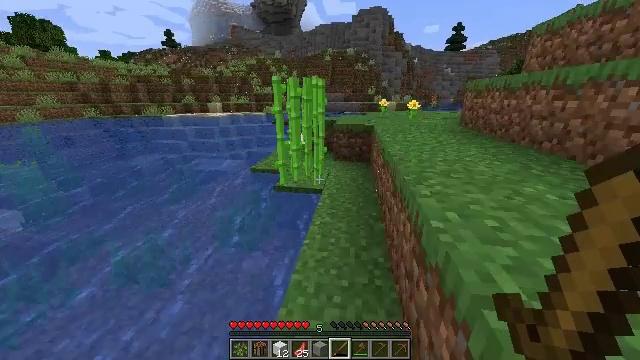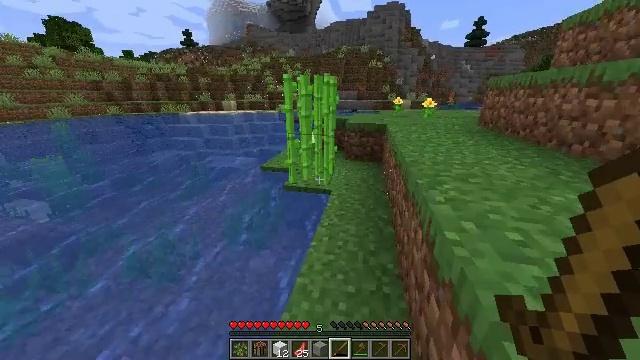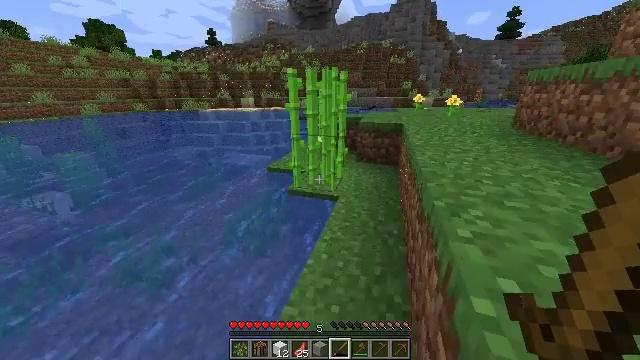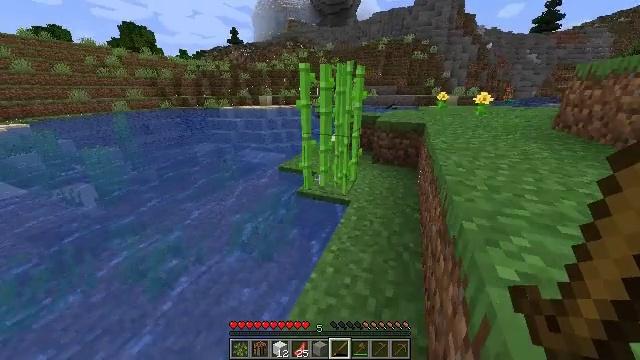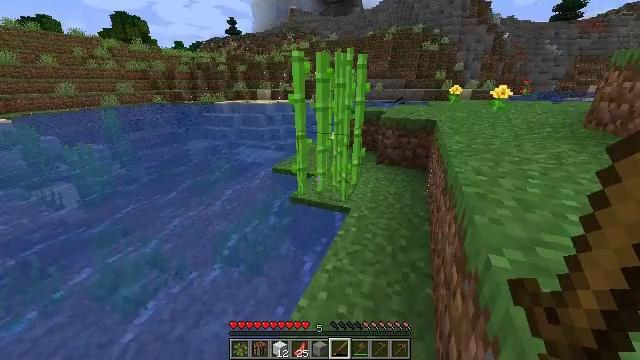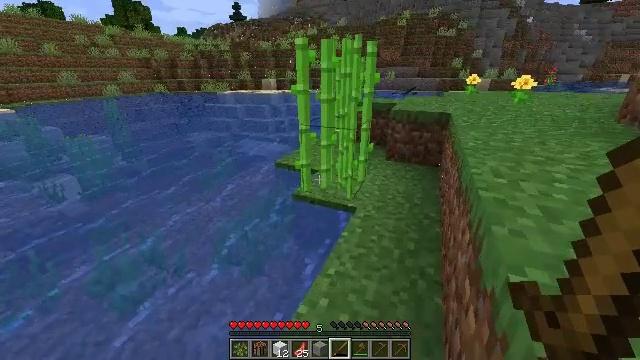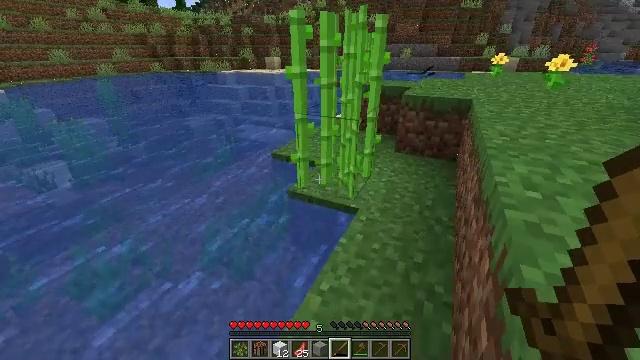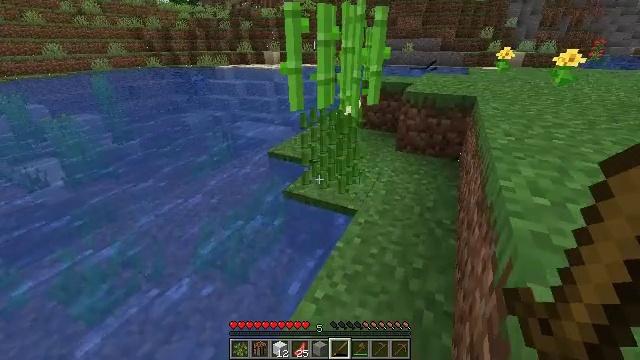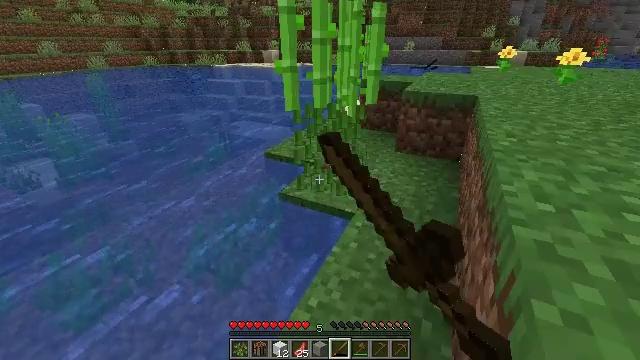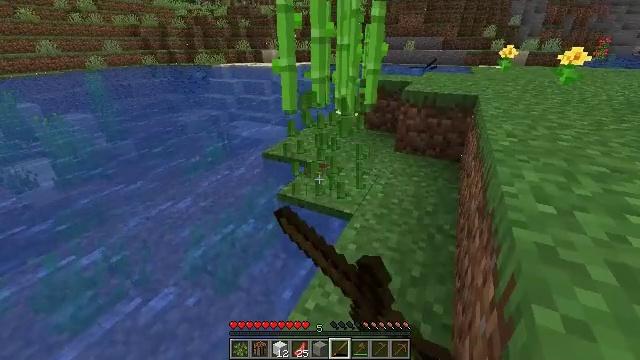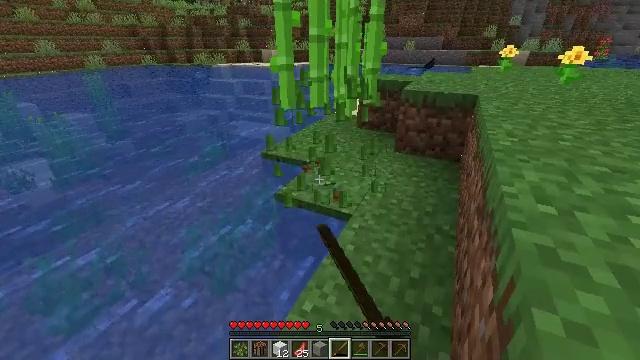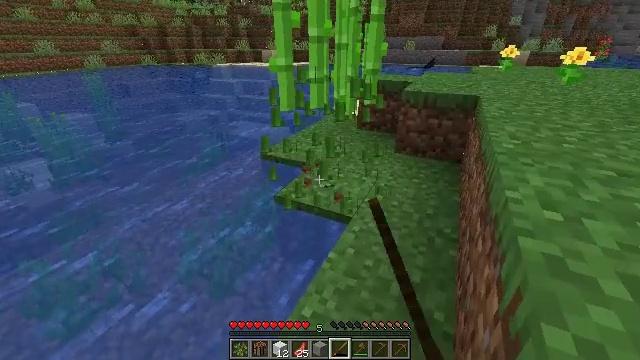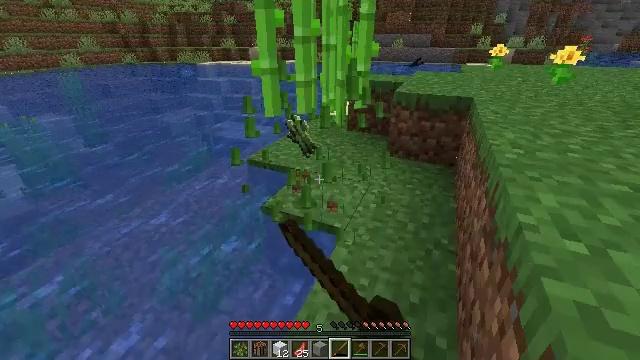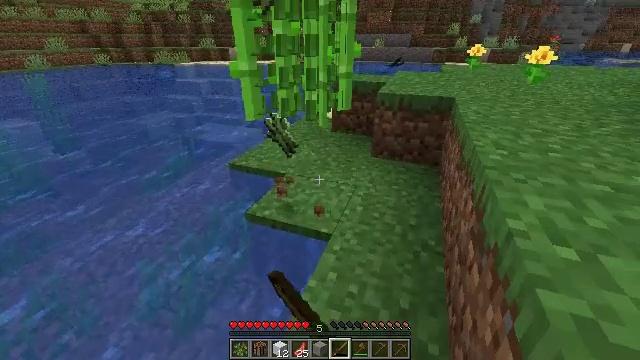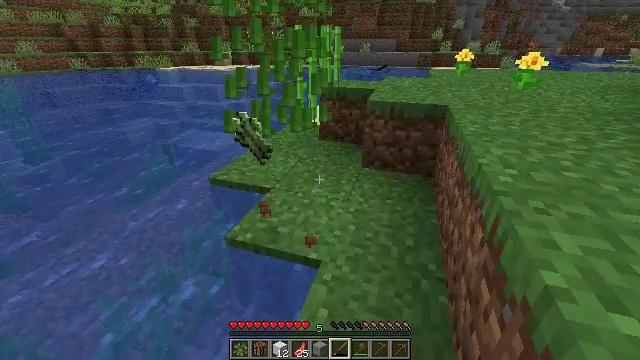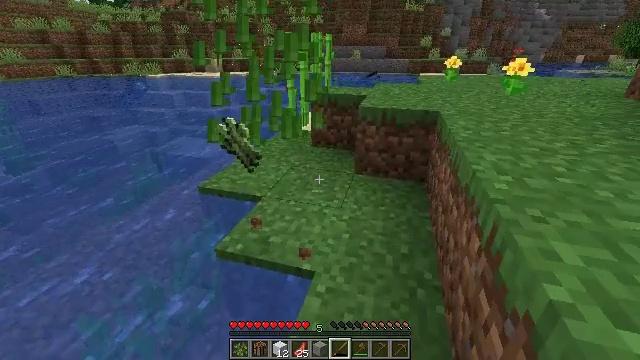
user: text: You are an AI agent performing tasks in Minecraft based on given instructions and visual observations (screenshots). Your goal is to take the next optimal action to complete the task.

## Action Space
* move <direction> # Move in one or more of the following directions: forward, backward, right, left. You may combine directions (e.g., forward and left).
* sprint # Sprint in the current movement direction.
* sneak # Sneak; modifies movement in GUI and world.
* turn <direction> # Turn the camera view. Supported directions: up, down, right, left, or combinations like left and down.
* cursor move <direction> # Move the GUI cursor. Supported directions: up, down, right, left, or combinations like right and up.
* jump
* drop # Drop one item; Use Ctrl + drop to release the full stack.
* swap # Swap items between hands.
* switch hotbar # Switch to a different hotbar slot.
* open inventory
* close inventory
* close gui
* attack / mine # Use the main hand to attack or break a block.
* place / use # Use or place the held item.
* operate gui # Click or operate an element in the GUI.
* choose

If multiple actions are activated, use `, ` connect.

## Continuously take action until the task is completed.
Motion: motion action
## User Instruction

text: Harvest sugar cane from the plant.
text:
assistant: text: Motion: move forward and move right, turn left
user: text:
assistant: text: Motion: move forward and move right, turn left
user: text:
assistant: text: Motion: move forward and move right, turn left
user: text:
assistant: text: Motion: move forward and move right
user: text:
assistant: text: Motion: move forward and move right, turn left and down
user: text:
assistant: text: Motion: turn left and down
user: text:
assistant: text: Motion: attack / mine
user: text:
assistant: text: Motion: attack / mine
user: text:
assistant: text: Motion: attack / mine
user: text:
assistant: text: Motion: attack / mine
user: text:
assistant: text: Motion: move forward, attack / mine
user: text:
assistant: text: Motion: move forward, turn right
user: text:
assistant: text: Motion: move forward, turn right
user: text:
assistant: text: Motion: move forward, turn right
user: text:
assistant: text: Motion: move forward, turn right and up
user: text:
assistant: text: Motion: move forward, sprint
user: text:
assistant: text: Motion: move forward, sprint
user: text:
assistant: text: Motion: move forward, sprint
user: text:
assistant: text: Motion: move forward, sprint
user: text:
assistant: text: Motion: move forward
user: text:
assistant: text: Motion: move forward, turn left
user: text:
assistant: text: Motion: move forward, sprint, turn left
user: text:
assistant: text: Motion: move forward, sprint, turn left
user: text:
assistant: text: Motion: move forward, sprint
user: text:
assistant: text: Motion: move forward, sprint
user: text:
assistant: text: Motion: move forward
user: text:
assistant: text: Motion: move forward
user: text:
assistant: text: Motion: move forward, turn right
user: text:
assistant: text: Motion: move forward, turn right
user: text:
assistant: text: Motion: move forward and move left, turn right and down